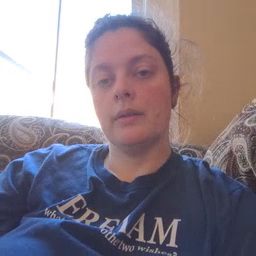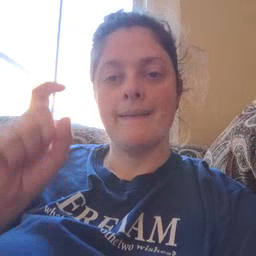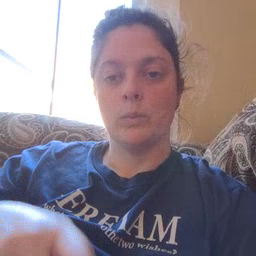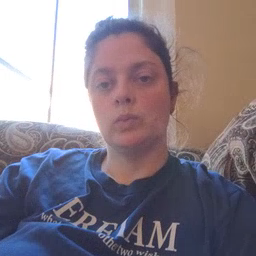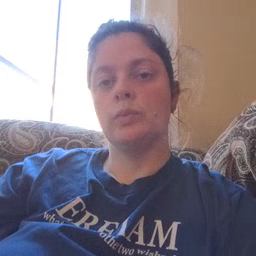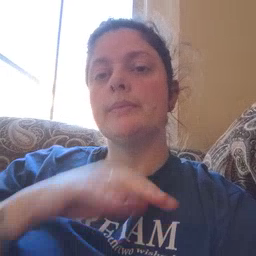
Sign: haveto